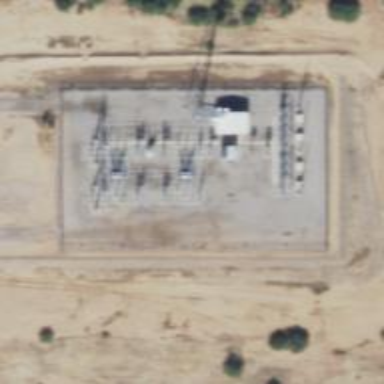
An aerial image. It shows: Switch for power supply.